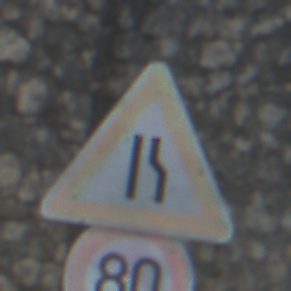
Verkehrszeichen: EinseitigVerengteFahrbahnRechts
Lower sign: Geschwindigkeit80
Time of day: MorningAfternoon
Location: Outdoor (Suburban)
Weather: PartlyCloudy
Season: NotSpecified
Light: Natural